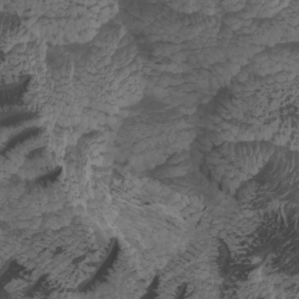
Label: non_frost